Interaction volume radius: 10 \u00c5
Interaction volume height: 30 \u00c5
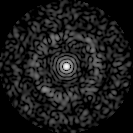
Disorder parameter: 0.8285